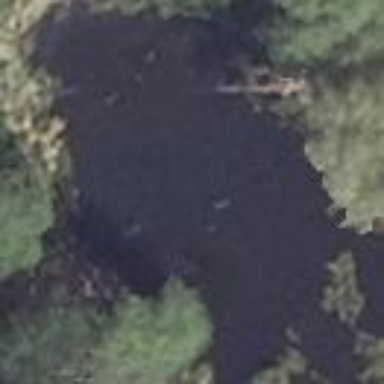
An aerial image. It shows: Pond surrounded by natural water.